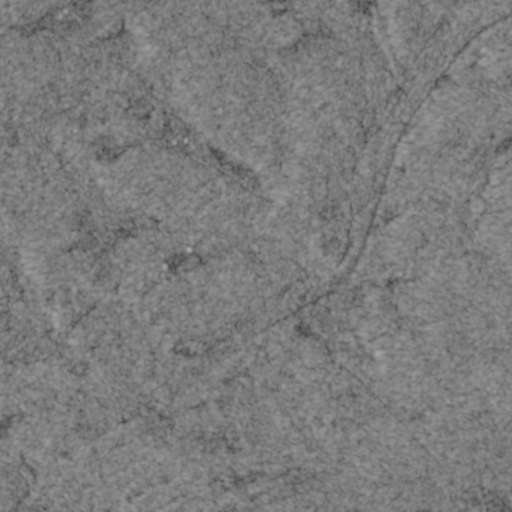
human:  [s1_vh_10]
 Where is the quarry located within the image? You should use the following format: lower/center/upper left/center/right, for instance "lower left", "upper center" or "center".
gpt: The quarry is located in the upper center of the image.
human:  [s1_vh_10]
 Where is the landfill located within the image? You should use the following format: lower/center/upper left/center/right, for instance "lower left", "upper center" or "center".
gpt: There is no landfill in the image.

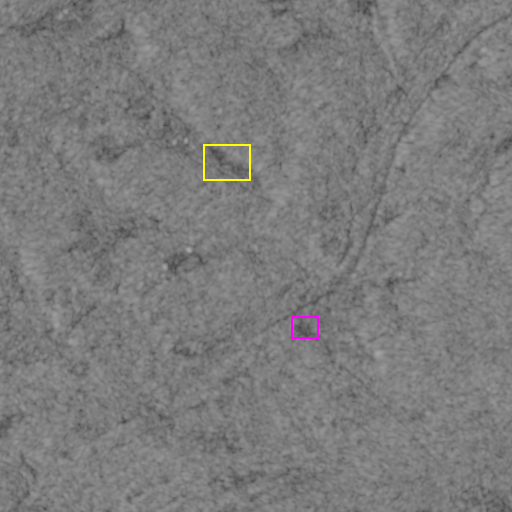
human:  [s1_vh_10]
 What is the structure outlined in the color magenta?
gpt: The structure outlined in magenta is a park.
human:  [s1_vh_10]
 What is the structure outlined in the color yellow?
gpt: The structure outlined in yellow is a quarry.
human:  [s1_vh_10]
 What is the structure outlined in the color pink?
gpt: There is no pink outline.